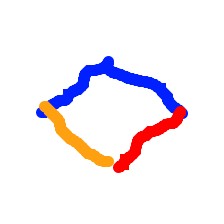
Shape: rhombus